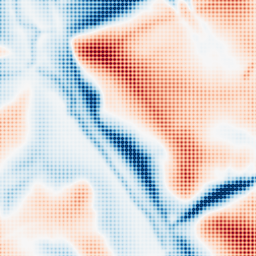
Category: multiscale
Decomposition family: dog_multiscale
Decomposition parameters: sigma_ratio: 1.6
n_scales: 5
base_sigma: 2
Upsampling method: sinc_blackman
Upsampling parameters: scale: 4
kernel_size: 4
Upsampling scale: 4